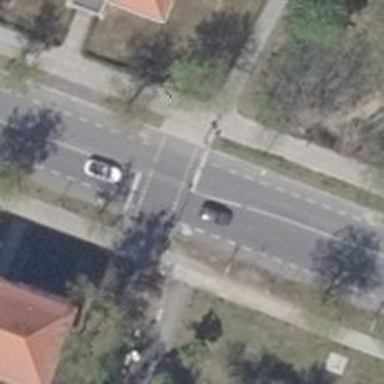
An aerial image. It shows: Road with traffic signals at the crossing.